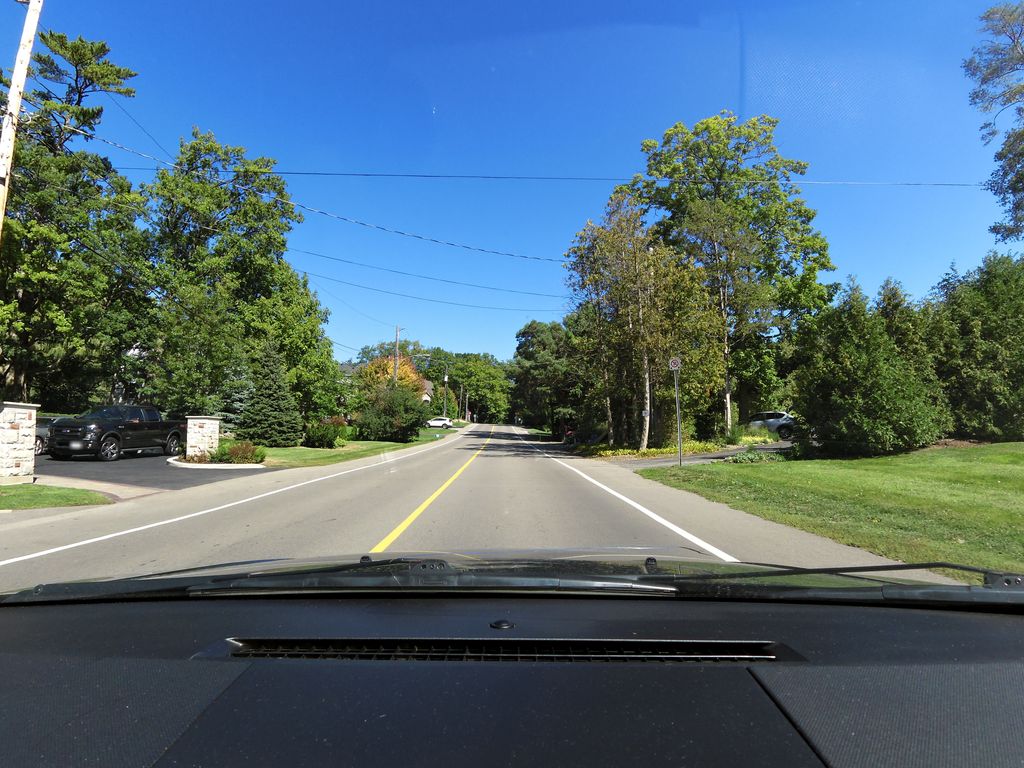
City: hamilton